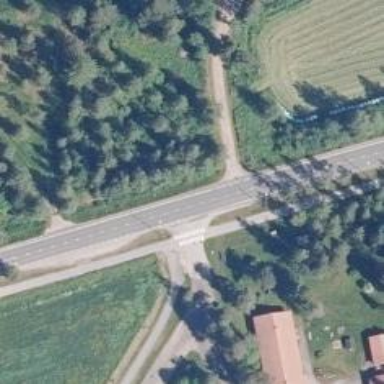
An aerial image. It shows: Marked road crossing.